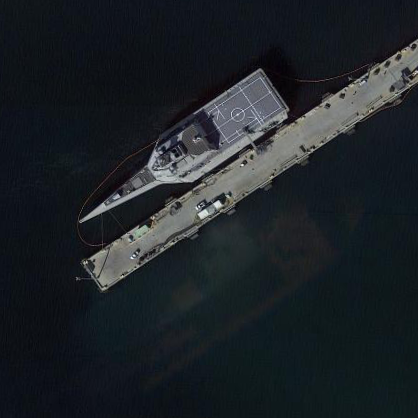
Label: Independence-class_combat_ship